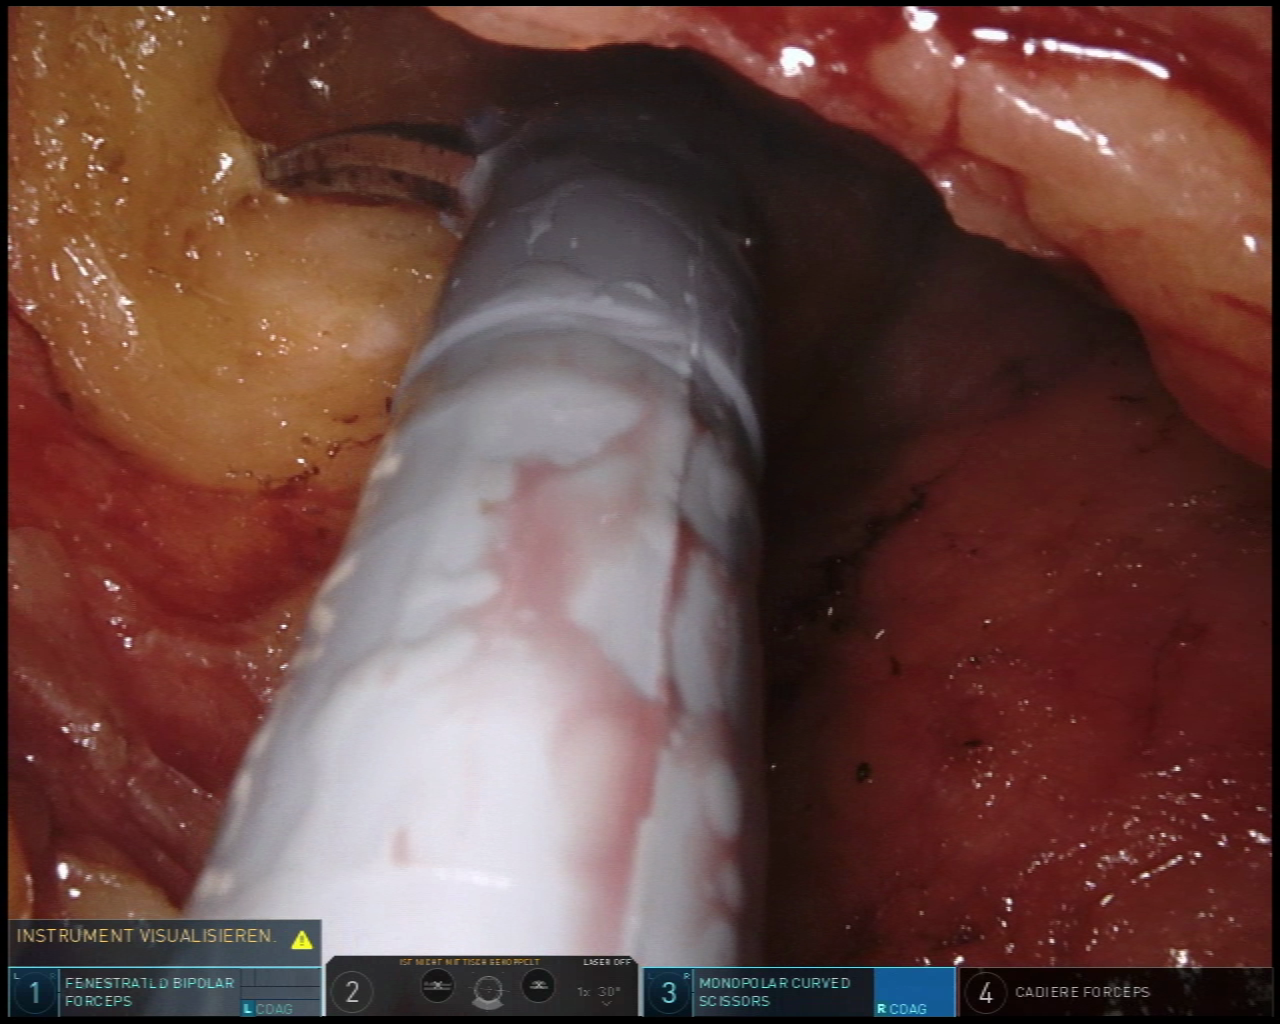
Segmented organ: pancreas
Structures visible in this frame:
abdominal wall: no
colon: no
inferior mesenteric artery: no
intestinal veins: no
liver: no
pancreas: yes
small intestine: no
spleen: no
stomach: no
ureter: no
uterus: no
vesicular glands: no